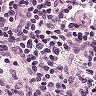
Metastatic tissue present: no